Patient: sex M, age 64
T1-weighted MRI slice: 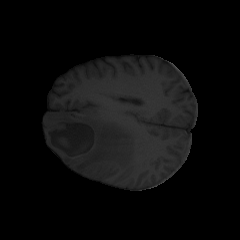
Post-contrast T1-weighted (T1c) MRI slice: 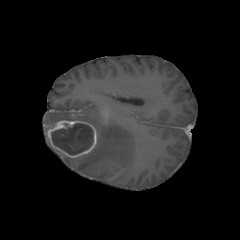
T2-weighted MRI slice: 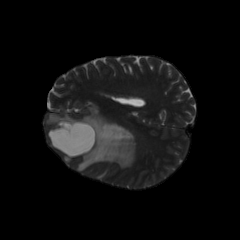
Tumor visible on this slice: yes
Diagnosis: Astrocytoma, IDH-mutant
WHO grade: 3